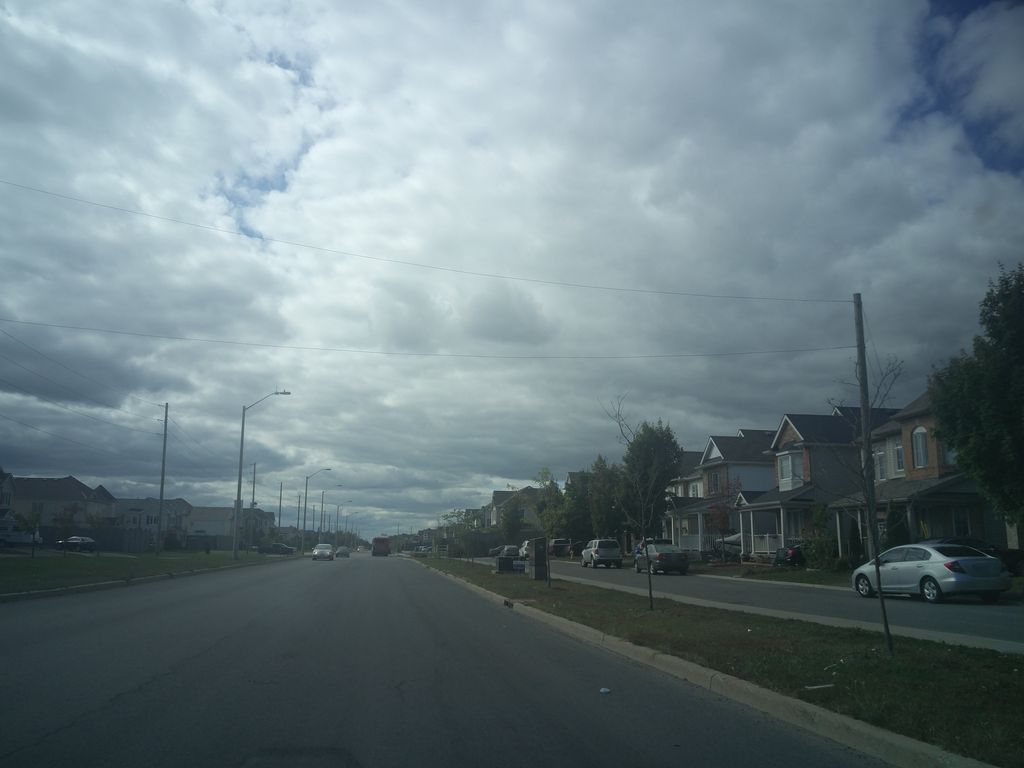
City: ottawa-gatineau